Question: I have a test gridview set up with edit template for my user to be able to edit/update/Add several records. Here is what the test looks like:

When I hit update edit, change a value, then click update the values do not update. When I place a breakpoint on the update statement it points to the datatable and reads:
'failed to convert string to int32'
The list are defined as follows:
'''
private int InpatientMeasures = 1;
private int OutpatientMeasures = 2;
private int HeartAttack = 1;
private int HeartFailure = 2;
private int Pneumonia = 3;
private int SIPrevention = 4;
private int Surgery = 5;
'''
Here is the datatable:
'''
private DataTable GetData(SqlCommand cmd)
{
DataTable dt = new DataTable();
SqlConnection con = new SqlConnection(conn);
SqlDataAdapter sda = new SqlDataAdapter();
cmd.CommandType = CommandType.Text;
cmd.Connection = con;
con.Open();
sda.SelectCommand = cmd;
sda.Fill(dt); //This is where it breaks and gives the error in debug mode
return dt; //The Code will actually work until the line above but will not reach here
}
'''
The Debug will not specify what 'int'. I have also converted the '@num' variable value to an int and it still will not update.
'''
protected void UpdateQualityMeasures(object sender, GridViewUpdateEventArgs e)
{
string Mynum = ((Label)gvMainView.FooterRow.FindControl("lblNum")).Text;
string SiteID = ((DropDownList)gvMainView.FooterRow.FindControl("ddlSite")).Text;
switch (SiteID)
{
case "Inpatient Measures":
SiteID = InpatientMeasures.ToString();
break;
case "Outpatient Measures":
SiteID = OutpatientMeasures.ToString();
break;
}
string ServiceLineID = ((DropDownList)gvMainView.FooterRow.FindControl("ddlServiceLine")).Text;
switch (ServiceLineID)
{
case "Heart Attack":
ServiceLineID = HeartAttack.ToString();
break;
case "Heart Failure":
ServiceLineID = HeartFailure.ToString();
break;
case "Pneumonia":
ServiceLineID = Pneumonia.ToString();
break;
case "Surgical Infection Prevention":
ServiceLineID = SIPrevention.ToString();
break;
case "Surgery":
ServiceLineID = Surgery.ToString();
break;
}
string Measure = ((TextBox)gvMainView.FooterRow.FindControl("txtMeasure")).Text;
string MyCompAvg = ((TextBox)gvMainView.FooterRow.FindControl("txtMyCompAvg")).Text;
string NationalAvg = ((TextBox)gvMainView.FooterRow.FindControl("txtNationalAvg")).Text;
string KYStateAvg = ((TextBox)gvMainView.FooterRow.FindControl("txtKYStateAvg")).Text;
SqlConnection con = new SqlConnection(conn);
SqlCommand cmd = new SqlCommand();
cmd.CommandType = CommandType.Text;
string QueryPartB = Measures;
int NewID = Convert.ToInt32(Mynum);
cmd.CommandText = "update quality_Measures set SiteID=@SiteID, ServiceLineID=@ServiceLineID, Measure=@Measure, MyCompAvg=@MyCompAvg, KYStateAvg=@KYStateAvg, NationalAvg=@NationalAvg where " +
"num=@num;" + QueryPartB;
cmd.Parameters.Add("@num", SqlDbType.Int).Value = NewID;
cmd.Parameters.Add("@SiteID", SqlDbType.NVarChar).Value = SiteID;
cmd.Parameters.Add("@ServiceLineID", SqlDbType.NVarChar).Value = ServiceLineID;
cmd.Parameters.Add("@Measure", SqlDbType.NText).Value = Measure;
cmd.Parameters.Add("@MyCompAvg", SqlDbType.NVarChar).Value = MyCompAvg;
cmd.Parameters.Add("@KYStateAvg", SqlDbType.NVarChar).Value = KYStateAvg;
cmd.Parameters.Add("@NationalAvg", SqlDbType.NVarChar).Value = NationalAvg;
gvMainView.EditIndex = -1;
gvMainView.DataSource = GetData(cmd);
gvMainView.DataBind();
}
'''
You will notice there is a place in the update that says 'QueryPartB' that variable sets the datatable back to the select shown in the image after the update.
'''
at System.Data.SqlClient.SqlParameter.CoerceValue(Object value, MetaType destinationType, Boolean& coercedToDataFeed, Boolean& typeChanged, Boolean allowStreaming)
at System.Data.SqlClient.SqlParameter.GetCoercedValue()
at System.Data.SqlClient.SqlParameter.Validate(Int32 index, Boolean isCommandProc)
at System.Data.SqlClient.SqlCommand.BuildParamList(TdsParser parser, SqlParameterCollection parameters)
at System.Data.SqlClient.SqlCommand.BuildExecuteSql(CommandBehavior behavior, String commandText, SqlParameterCollection parameters, _SqlRPC& rpc)
at System.Data.SqlClient.SqlCommand.RunExecuteReaderTds(CommandBehavior cmdBehavior, RunBehavior runBehavior, Boolean returnStream, Boolean async, Int32 timeout, Task& task, Boolean asyncWrite)
at System.Data.SqlClient.SqlCommand.RunExecuteReader(CommandBehavior cmdBehavior, RunBehavior runBehavior, Boolean returnStream, String method, TaskCompletionSource'1 completion, Int32 timeout, Task& task, Boolean asyncWrite)
at System.Data.SqlClient.SqlCommand.RunExecuteReader(CommandBehavior cmdBehavior, RunBehavior runBehavior, Boolean returnStream, String method)
at System.Data.SqlClient.SqlCommand.ExecuteReader(CommandBehavior behavior, String method)
at System.Data.SqlClient.SqlCommand.ExecuteDbDataReader(CommandBehavior behavior)
at System.Data.Common.DbCommand.System.Data.IDbCommand.ExecuteReader(CommandBehavior behavior)
at System.Data.Common.DbDataAdapter.FillInternal(DataSet dataset, DataTable[] datatables, Int32 startRecord, Int32 maxRecords, String srcTable, IDbCommand command, CommandBehavior behavior)
at System.Data.Common.DbDataAdapter.Fill(DataTable[] dataTables, Int32 startRecord, Int32 maxRecords, IDbCommand command, CommandBehavior behavior)
at System.Data.Common.DbDataAdapter.Fill(DataTable dataTable)
at QualityOutcomeGraphGen_test.Admin.GetData(SqlCommand cmd) in c:\Users\20002143\Documents\Visual Studio 2012\Projects\QualityOutcomeGraphGen_test\QualityOutcomeGraphGen_test\Admin.aspx.cs:line 57
at QualityOutcomeGraphGen_test.Admin.UpdateQualityMeasures(Object sender, GridViewUpdateEventArgs e) in c:\Users\20002143\Documents\Visual Studio 2012\Projects\QualityOutcomeGraphGen_test\QualityOutcomeGraphGen_test\Admin.aspx.cs:line 241
at System.Web.UI.WebControls.GridView.OnRowUpdating(GridViewUpdateEventArgs e)
at System.Web.UI.WebControls.GridView.HandleUpdate(GridViewRow row, Int32 rowIndex, Boolean causesValidation)
at System.Web.UI.WebControls.GridView.HandleEvent(EventArgs e, Boolean causesValidation, String validationGroup)
at System.Web.UI.WebControls.GridView.OnBubbleEvent(Object source, EventArgs e)
at System.Web.UI.Control.RaiseBubbleEvent(Object source, EventArgs args)
at System.Web.UI.WebControls.GridViewRow.OnBubbleEvent(Object source, EventArgs e)
at System.Web.UI.Control.RaiseBubbleEvent(Object source, EventArgs args)
at System.Web.UI.WebControls.LinkButton.OnCommand(CommandEventArgs e)
at System.Web.UI.WebControls.LinkButton.RaisePostBackEvent(String eventArgument)
at System.Web.UI.WebControls.LinkButton.System.Web.UI.IPostBackEventHandler.RaisePostBackEvent(String eventArgument)
at System.Web.UI.Page.RaisePostBackEvent(IPostBackEventHandler sourceControl, String eventArgument)
at System.Web.UI.Page.RaisePostBackEvent(NameValueCollection postData)
at System.Web.UI.Page.ProcessRequestMain(Boolean includeStagesBeforeAsyncPoint, Boolean includeStagesAfterAsyncPoint)
'''
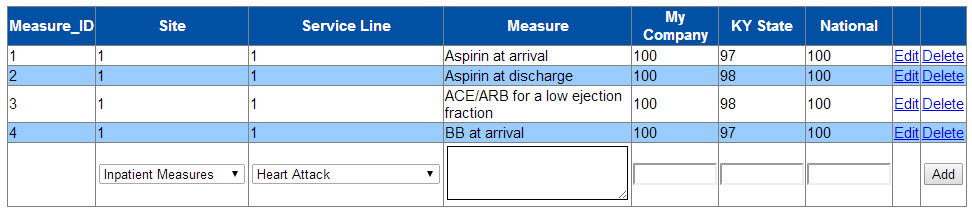
Answer: I needed to find the row. So I changed
'''
string Mynum = ((Label)gvMainView.FooterRow.FindControl("lblNum")).Text;
'''
To
'''
string Mynum = ((Label)gvMainView.Rows[e.RowIndex].FindControl("lblNum")).Text;
'''
and now it works!